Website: bh-photo
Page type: customer-info-address
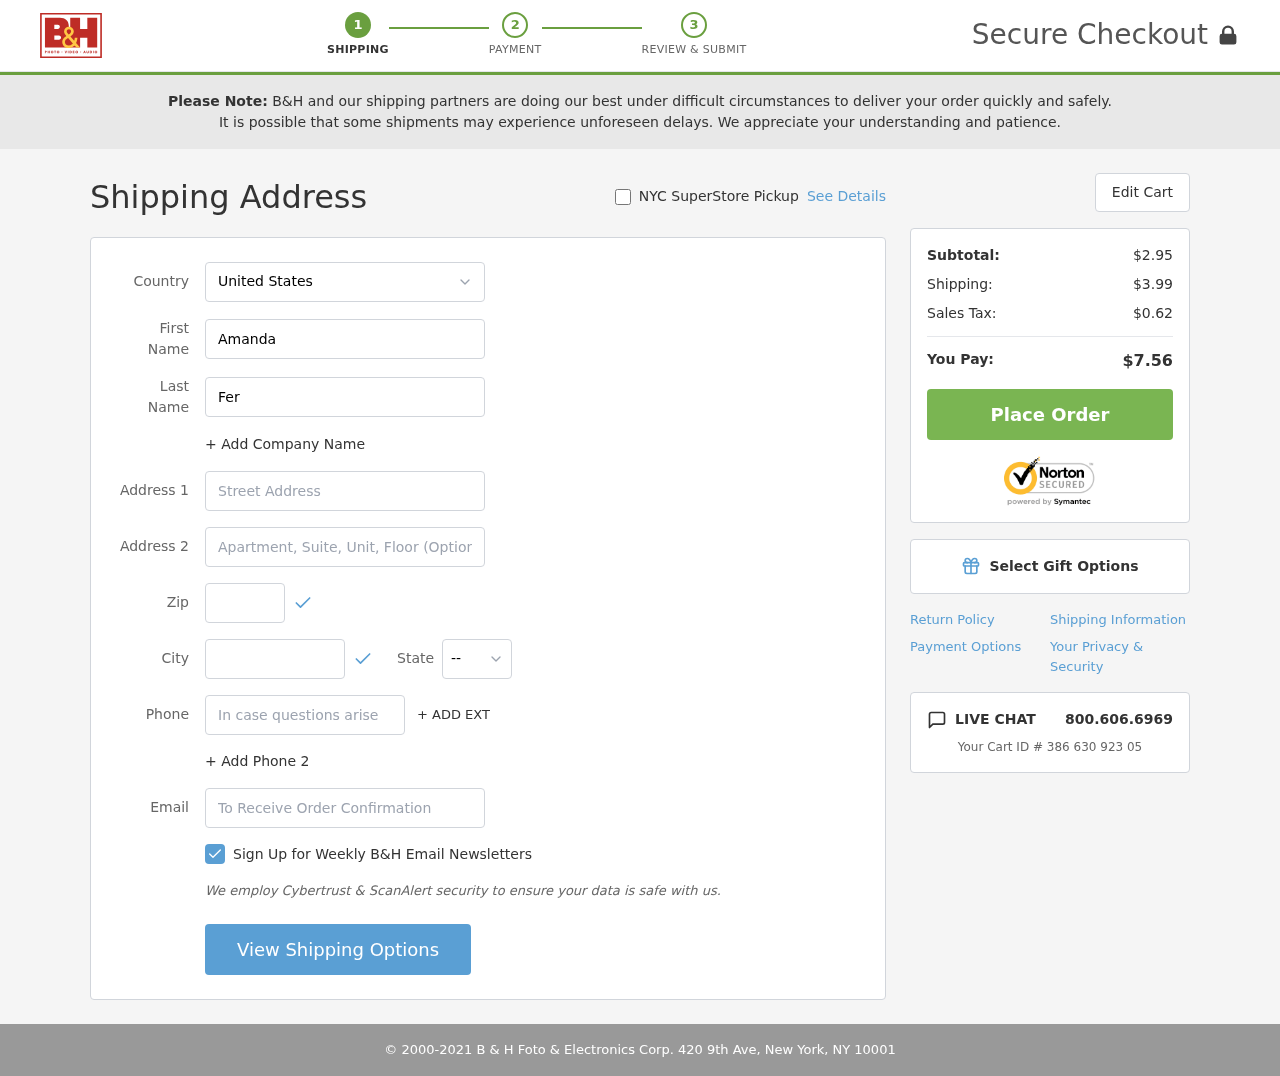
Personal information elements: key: PII_CITY
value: Port Michaelaland
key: PII_COUNTRY
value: United States
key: PII_EMAIL
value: aferguson@yahoo.com
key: PII_FIRSTNAME
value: Amanda
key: PII_LASTNAME
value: Ferguson
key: PII_PHONE
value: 5049219792
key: PII_POSTCODE
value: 26417
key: PII_STATE_ABBR
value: OR
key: PII_STREET
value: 86575 Estrada Village
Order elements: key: ORDER_SUBTOTAL
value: $2.95
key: ORDER_SHIPPING_COST
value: $3.99
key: ORDER_TAX
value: $0.62
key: ORDER_TOTAL
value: $7.56
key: ORDER_ID
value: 386 630 923 05